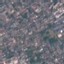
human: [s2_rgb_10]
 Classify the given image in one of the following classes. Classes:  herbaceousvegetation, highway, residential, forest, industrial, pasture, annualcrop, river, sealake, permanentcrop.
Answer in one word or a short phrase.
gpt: Residential